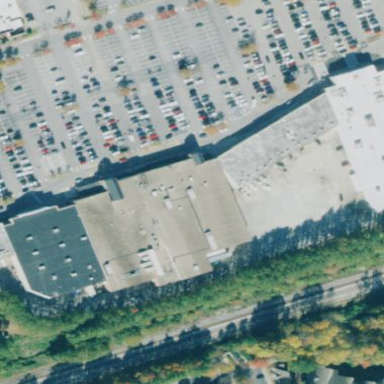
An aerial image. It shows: Retail building housing supermarket.